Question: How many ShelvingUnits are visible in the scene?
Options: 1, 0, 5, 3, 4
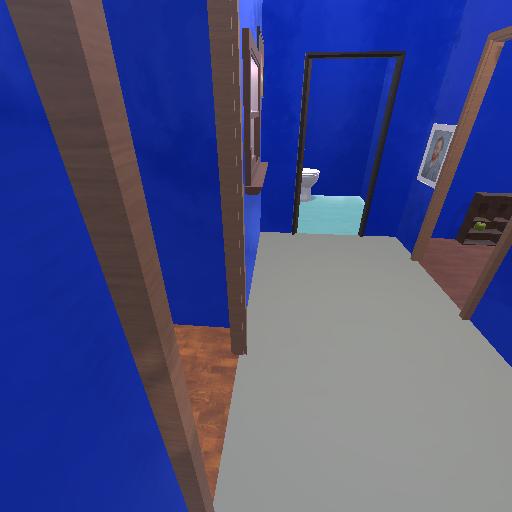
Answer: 1